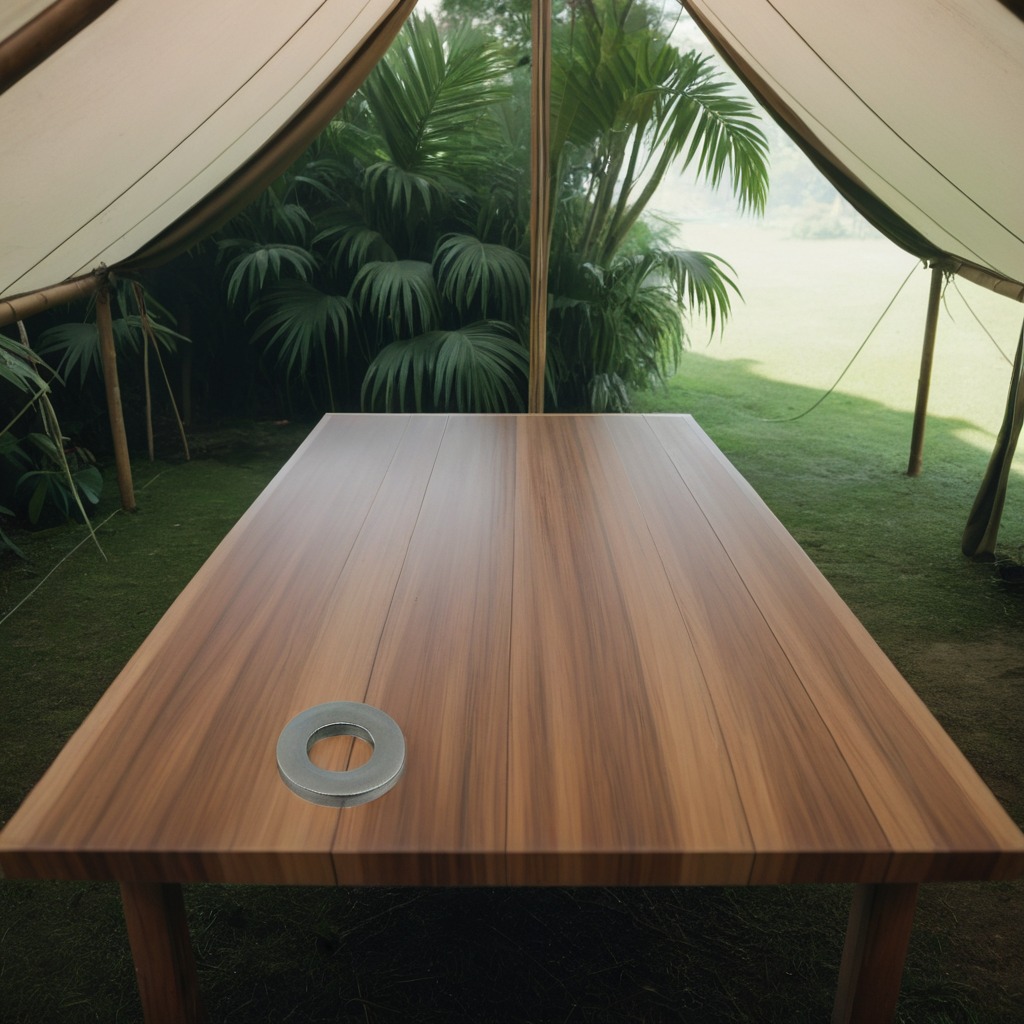
A flat metal washer is lying on a wooden table inside a jungle field workshop tent.